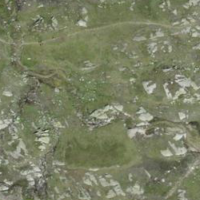
EUNIS habitat code: 31
Species observed at this site:
Eriophorum scheuchzeri